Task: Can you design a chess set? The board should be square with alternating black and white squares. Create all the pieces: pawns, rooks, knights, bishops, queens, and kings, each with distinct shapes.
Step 3533:
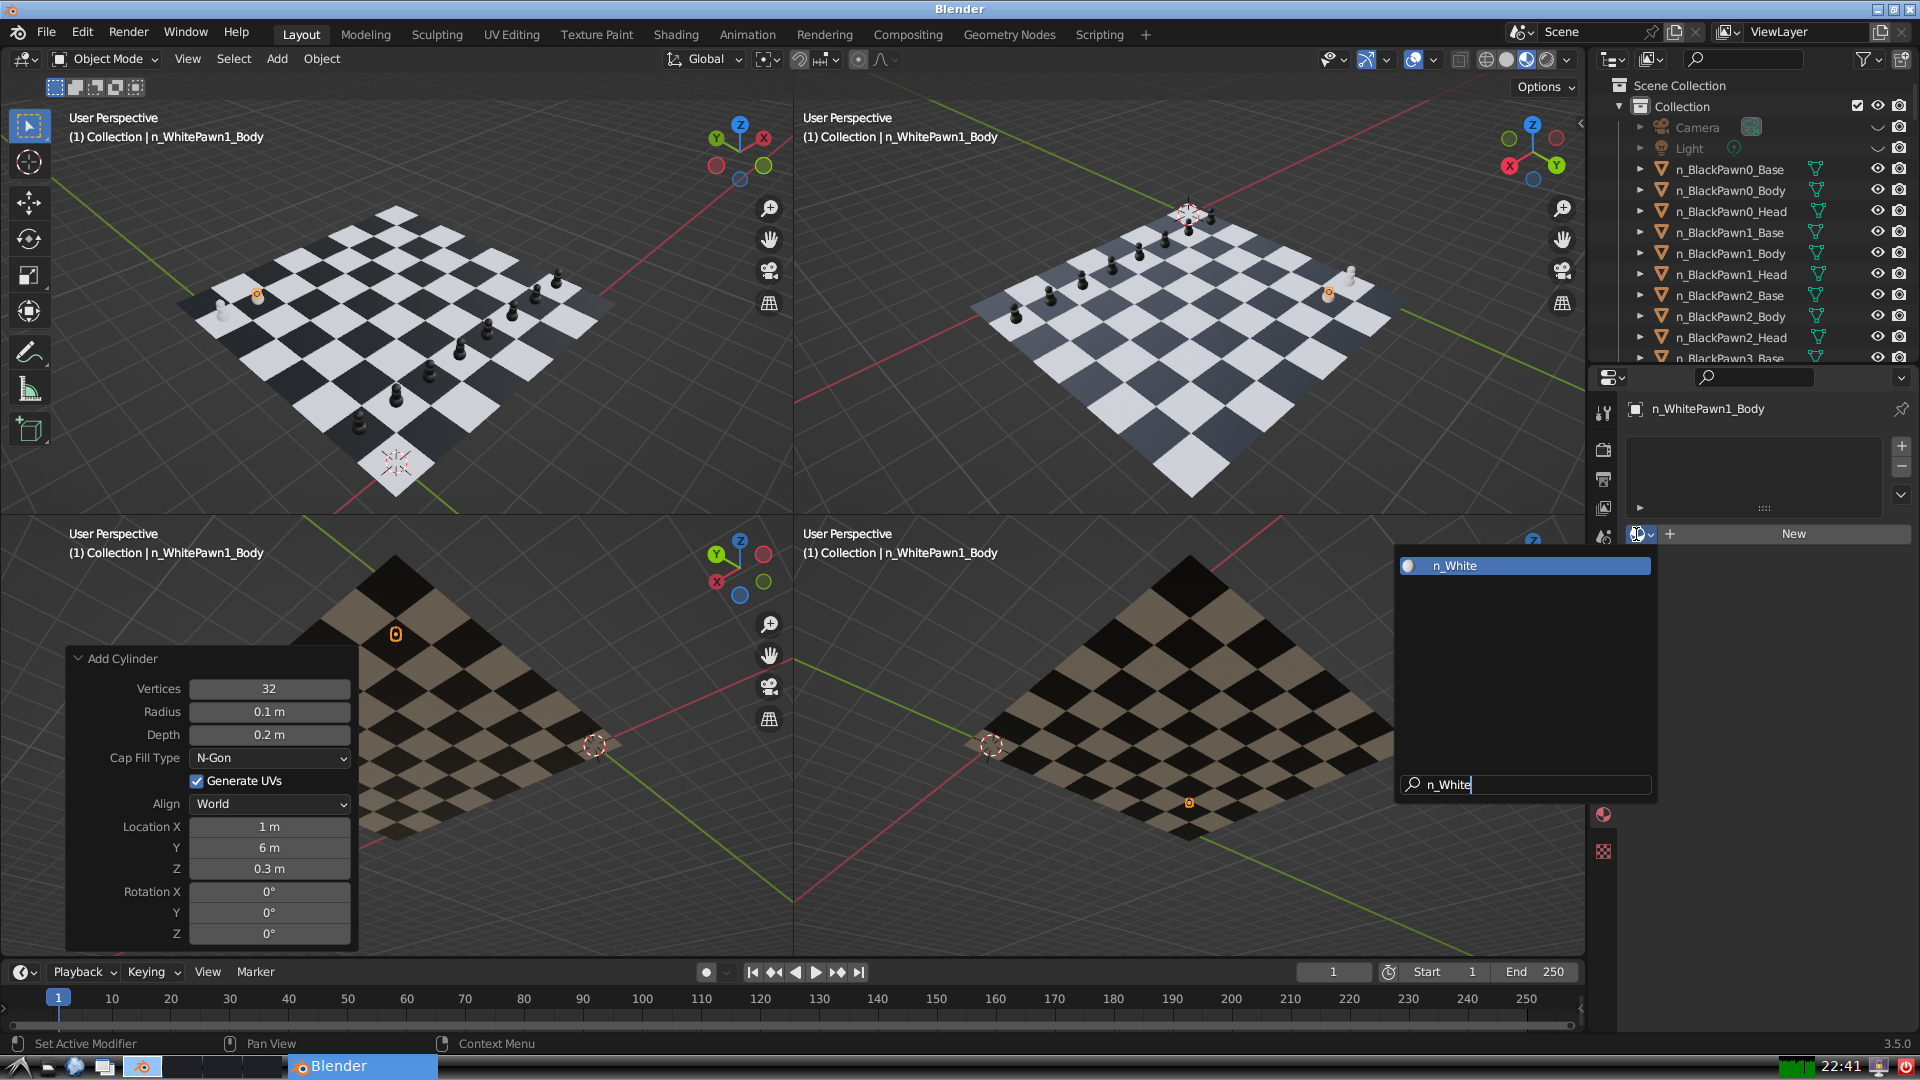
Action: {"key_press": ['Return']}